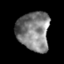
Tissue: skin
Cell type: Epithelial cells
Senescence score: 0.2509
Nuclear area (px): 1227
Mean DAPI intensity: 129.542